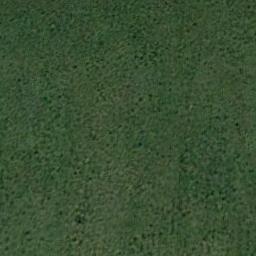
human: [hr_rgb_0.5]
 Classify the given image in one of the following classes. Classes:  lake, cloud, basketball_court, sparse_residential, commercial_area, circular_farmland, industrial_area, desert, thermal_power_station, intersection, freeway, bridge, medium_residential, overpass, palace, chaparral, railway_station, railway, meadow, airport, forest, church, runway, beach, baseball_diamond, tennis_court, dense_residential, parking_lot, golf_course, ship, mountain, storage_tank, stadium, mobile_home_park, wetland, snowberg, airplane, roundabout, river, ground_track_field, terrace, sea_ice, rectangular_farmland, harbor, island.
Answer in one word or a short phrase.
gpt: meadow